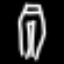
Label: pants